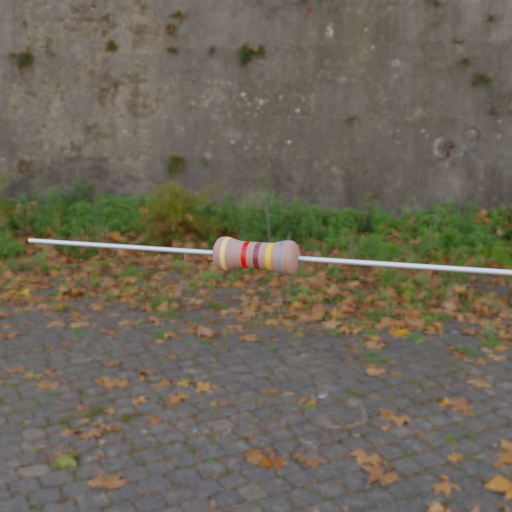
Resistor colour bands (in order): gold, red, brown, gold, gray